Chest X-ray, AP view. Patient: 35 years old, sex M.
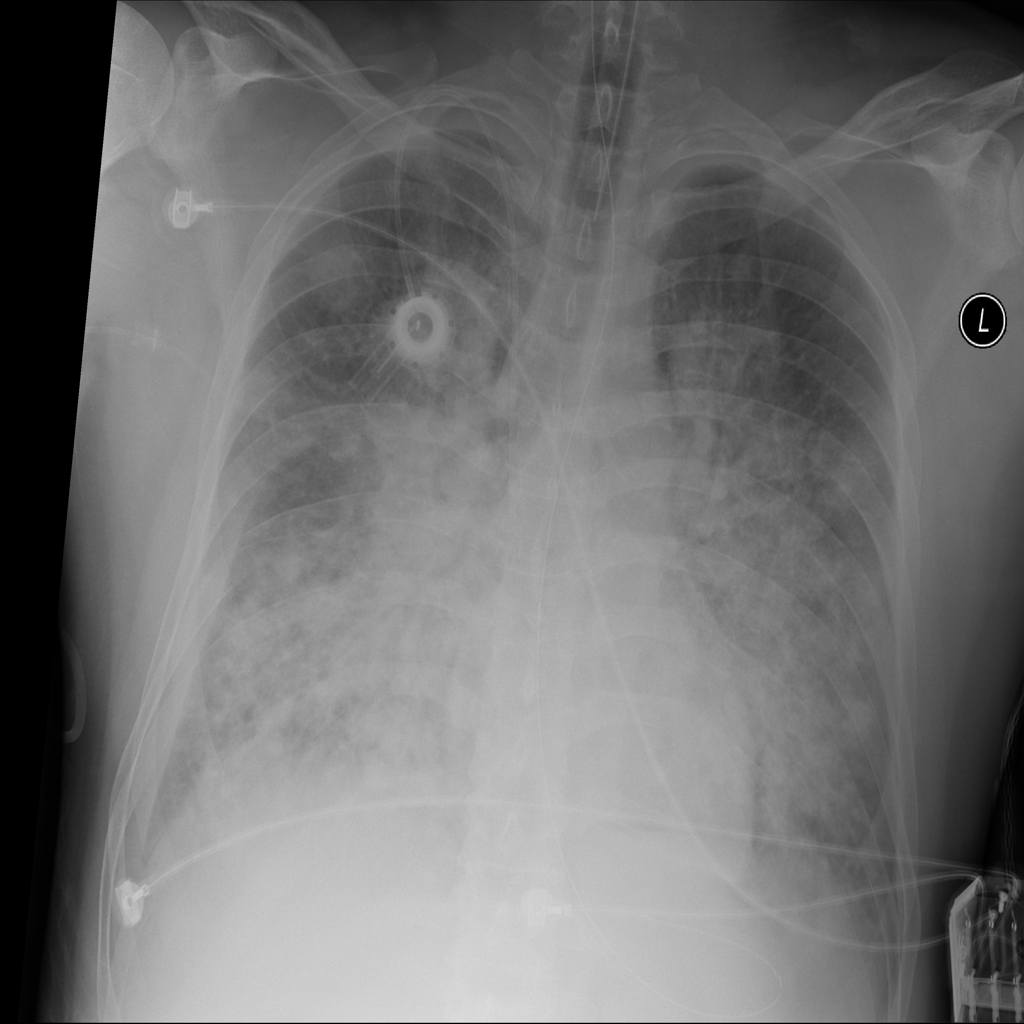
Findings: Edema